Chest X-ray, AP view. Patient: 53 years old, sex M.
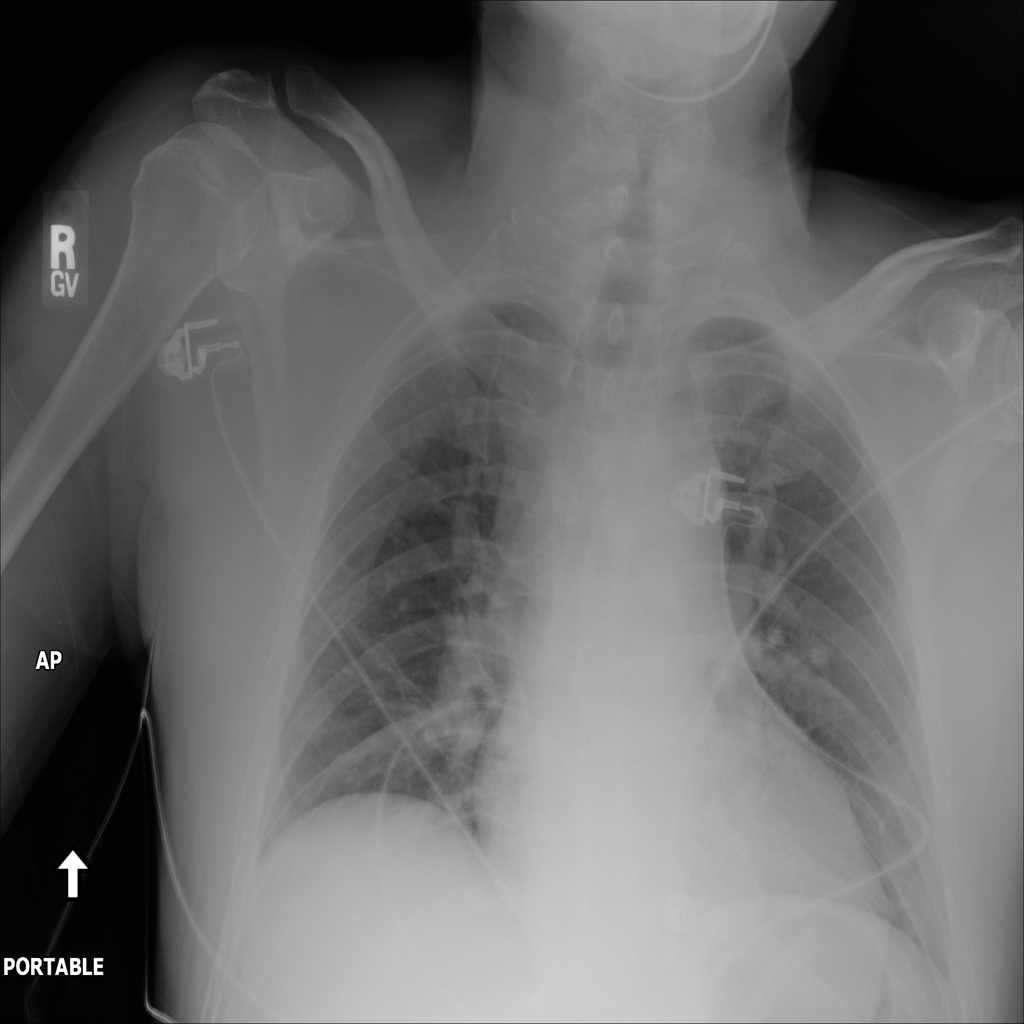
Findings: Atelectasis